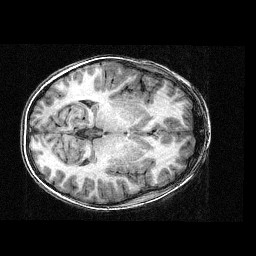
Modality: T1w
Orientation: axial
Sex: male
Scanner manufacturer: siemens
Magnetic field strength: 3 T
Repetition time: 2.3 s
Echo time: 0.00336 s